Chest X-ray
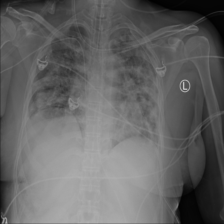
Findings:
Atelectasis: negative
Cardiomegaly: negative
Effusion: negative
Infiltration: positive
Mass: negative
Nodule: negative
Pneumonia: negative
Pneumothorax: positive
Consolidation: negative
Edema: negative
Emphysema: negative
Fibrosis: negative
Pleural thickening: negative
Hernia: negative